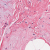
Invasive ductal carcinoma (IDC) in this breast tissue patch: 0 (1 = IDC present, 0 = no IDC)